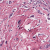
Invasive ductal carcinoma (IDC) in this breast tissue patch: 1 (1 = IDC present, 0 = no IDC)